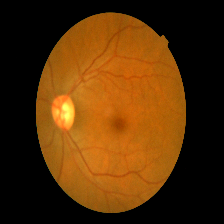
Diabetic retinopathy grade: Mild